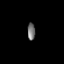
Tissue: prostate
Cell type: T cells
Senescence score: 0.7603
Nuclear area (px): 128
Mean DAPI intensity: 115.75